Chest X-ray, PA view. Patient: 25 years old, sex M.
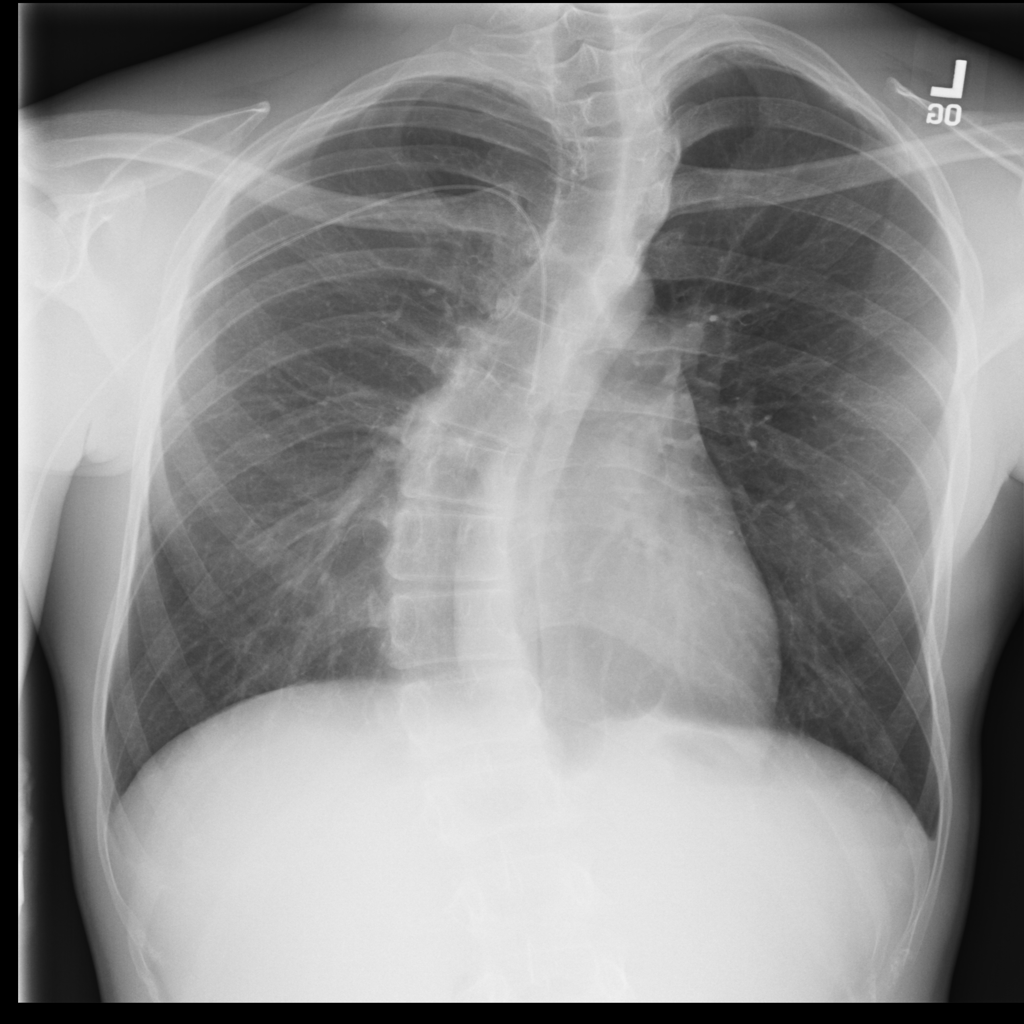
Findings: No Finding